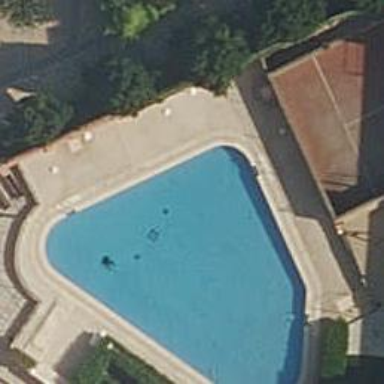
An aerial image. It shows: Swimming pool located in leisure land.